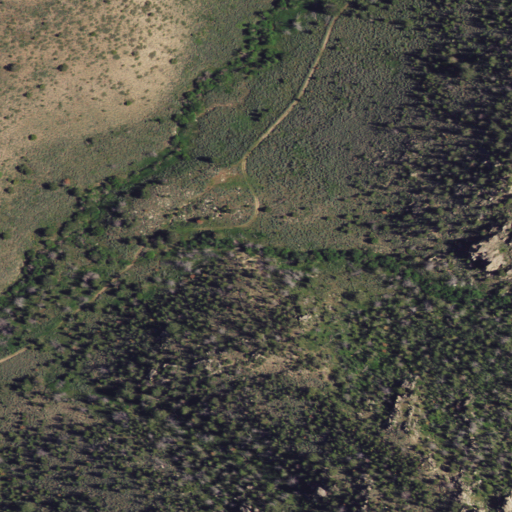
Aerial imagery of valley in Wyoming named Schoolhouse Canyon containing evergreen forest and shrub